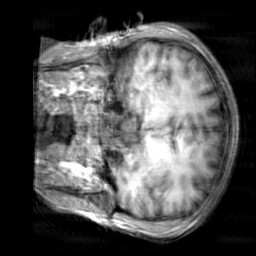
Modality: T1w
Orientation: coronal
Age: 21
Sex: male
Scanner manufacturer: siemens
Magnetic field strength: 3 T
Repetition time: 2.3 s
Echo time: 0.00303 s